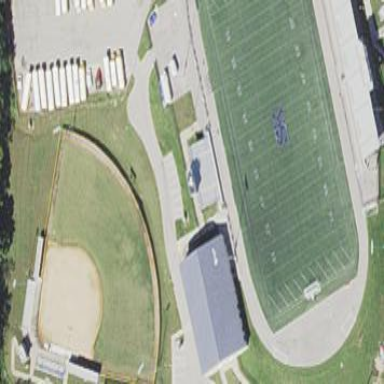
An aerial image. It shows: American football pitch.